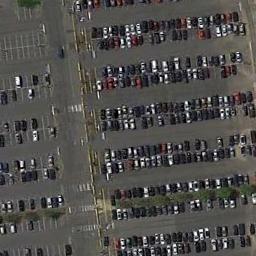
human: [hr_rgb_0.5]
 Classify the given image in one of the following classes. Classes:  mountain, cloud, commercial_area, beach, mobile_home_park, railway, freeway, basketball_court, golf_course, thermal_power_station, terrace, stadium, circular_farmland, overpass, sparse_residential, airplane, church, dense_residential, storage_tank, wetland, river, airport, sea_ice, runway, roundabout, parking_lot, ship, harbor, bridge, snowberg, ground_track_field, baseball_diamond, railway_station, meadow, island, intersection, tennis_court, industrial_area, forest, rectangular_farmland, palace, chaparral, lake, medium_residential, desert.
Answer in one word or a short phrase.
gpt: parking_lot